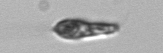
Label: Euglena